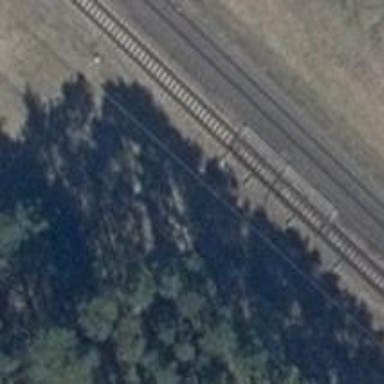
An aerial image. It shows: Railway switch with the turnout side on the left.